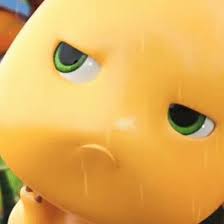
Label: nailong